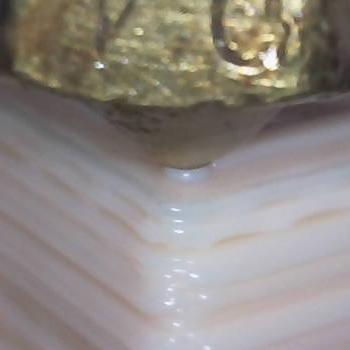
Flow rate: 178%